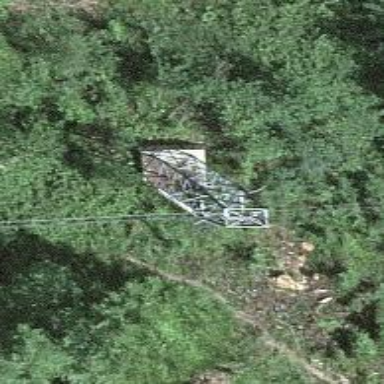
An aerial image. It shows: Cable car system.